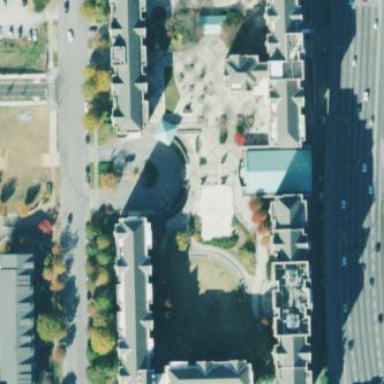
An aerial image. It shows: Residential building that is classified as Residence Halls.